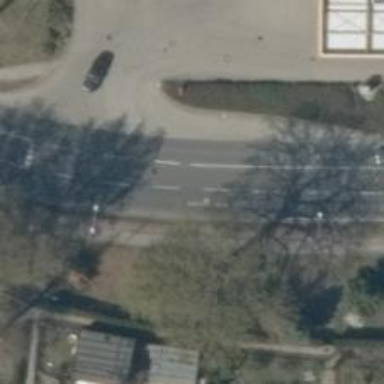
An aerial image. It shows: Secondary road with asphalt surface and sidewalk on the left.